Interaction volume radius: 5 \u00c5
Interaction volume height: 45 \u00c5
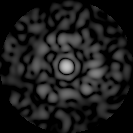
Disorder parameter: 0.8145